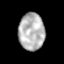
Tissue: prostate
Cell type: Epithelial cells
Senescence score: 0.2727
Nuclear area (px): 940
Mean DAPI intensity: 181.18